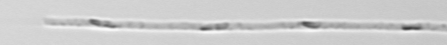
Label: Leptocylindrus